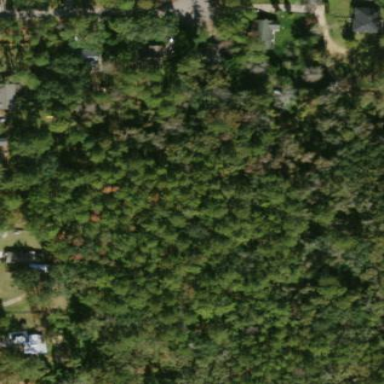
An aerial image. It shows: Mixed woodland with various types of leaves.